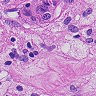
Metastatic tissue present: yes